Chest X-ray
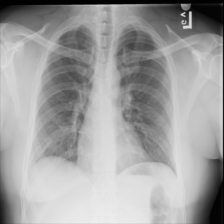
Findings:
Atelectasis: negative
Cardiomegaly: negative
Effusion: negative
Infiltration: negative
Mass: negative
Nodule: negative
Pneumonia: negative
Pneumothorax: negative
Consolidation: negative
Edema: negative
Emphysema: negative
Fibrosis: negative
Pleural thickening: negative
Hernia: negative